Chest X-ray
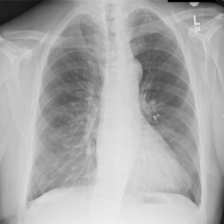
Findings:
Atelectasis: negative
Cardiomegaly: negative
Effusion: negative
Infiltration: negative
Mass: negative
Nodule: negative
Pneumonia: negative
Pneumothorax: negative
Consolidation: negative
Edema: negative
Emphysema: negative
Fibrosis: negative
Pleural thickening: negative
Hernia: negative